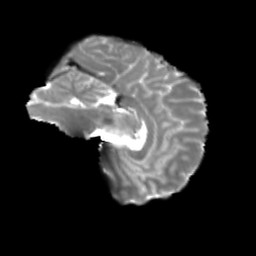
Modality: T2w
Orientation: sagittal
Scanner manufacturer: siemens
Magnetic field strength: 3 T
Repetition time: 4 s
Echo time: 0.0594 s